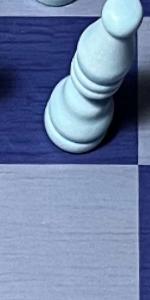
Label: Empty